Interaction volume radius: 10 \u00c5
Interaction volume height: 15 \u00c5
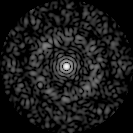
Disorder parameter: 0.8544